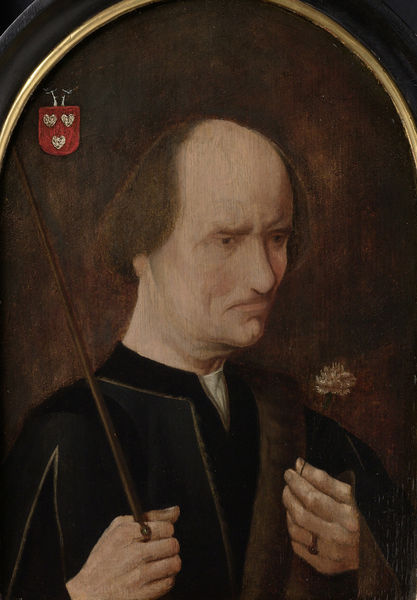
Titel: Portret van Arent Franckensz van der Meer (?-1503), Heer van Papendrecht, bijgenaamd ‘quaet Aertje’
Standort: Amsterdam
Institution: Rijksmuseum
Schlagwörter: priest, red, white, black, collar, gold, gray, nose, portrait, robe, pink, brown, hand, flower, man, eyes, coat, arms, bald, monk, coat of arms, crest, fingers, shield, leaf, pale, willow, lapel, stick, staff, ring, rings, tonsure, framed, honor, hearts, wisp, twisted mouth, v neck balding